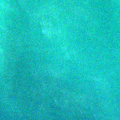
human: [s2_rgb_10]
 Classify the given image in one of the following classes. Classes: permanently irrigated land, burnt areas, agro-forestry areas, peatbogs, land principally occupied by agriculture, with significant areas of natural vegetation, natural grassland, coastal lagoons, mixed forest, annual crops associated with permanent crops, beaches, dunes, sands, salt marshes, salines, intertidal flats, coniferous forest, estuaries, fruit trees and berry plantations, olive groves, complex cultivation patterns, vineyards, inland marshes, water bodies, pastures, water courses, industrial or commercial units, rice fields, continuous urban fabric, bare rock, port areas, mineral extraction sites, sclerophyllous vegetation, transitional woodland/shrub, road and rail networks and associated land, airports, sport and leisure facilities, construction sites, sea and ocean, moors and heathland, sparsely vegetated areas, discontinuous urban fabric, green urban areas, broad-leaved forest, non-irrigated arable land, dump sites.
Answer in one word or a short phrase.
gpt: sea and ocean